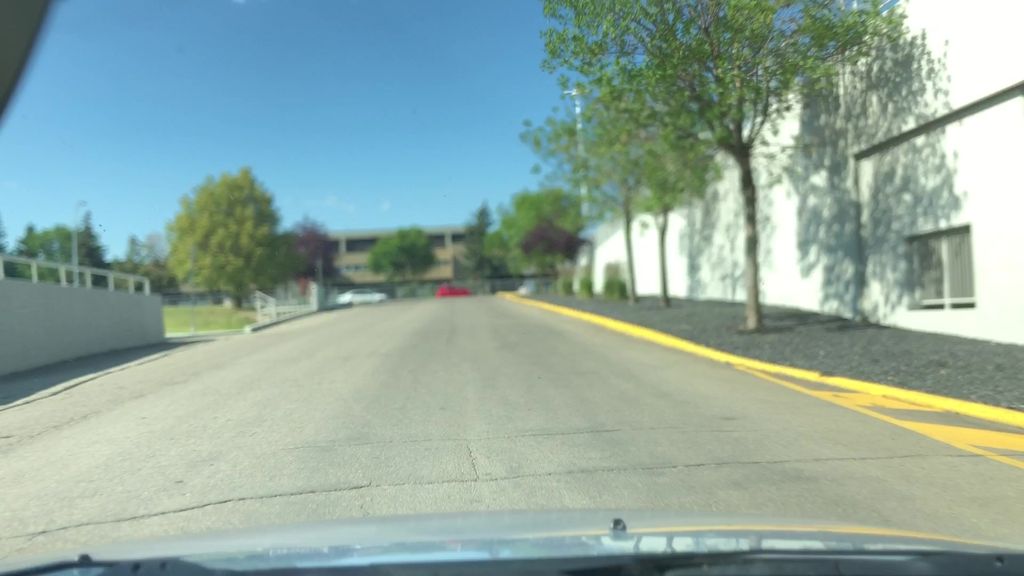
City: edmonton